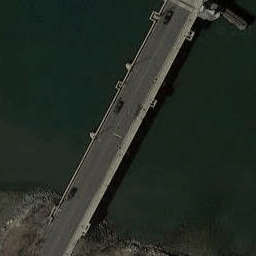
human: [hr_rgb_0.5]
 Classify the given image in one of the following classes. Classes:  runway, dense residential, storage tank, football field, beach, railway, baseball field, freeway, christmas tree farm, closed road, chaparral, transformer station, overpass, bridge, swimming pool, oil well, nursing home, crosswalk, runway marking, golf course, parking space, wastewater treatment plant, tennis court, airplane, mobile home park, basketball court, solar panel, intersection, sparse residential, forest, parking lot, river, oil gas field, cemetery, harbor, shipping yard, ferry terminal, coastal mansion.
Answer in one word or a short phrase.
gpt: bridge